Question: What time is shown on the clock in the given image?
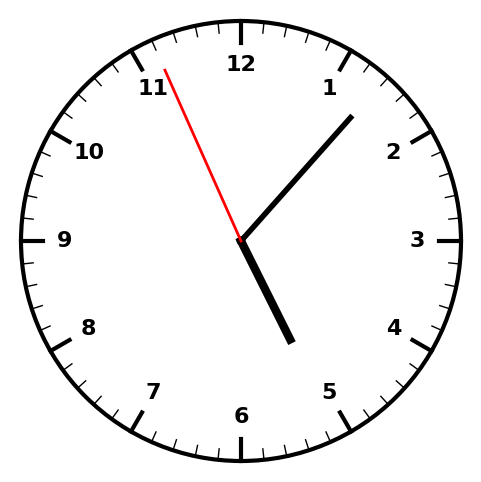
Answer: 05:06:56